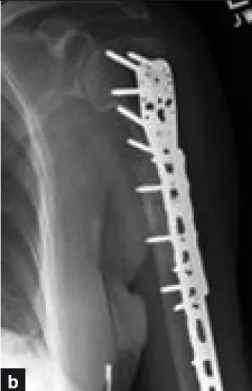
Post-operative radiographs of patient #1.
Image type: radiology (x_ray)